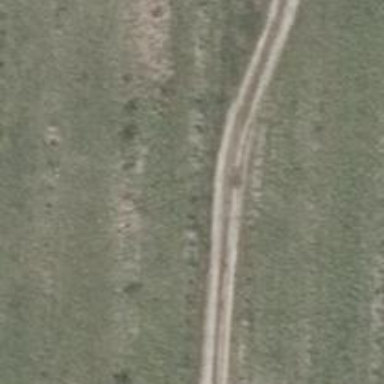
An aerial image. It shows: Ground track with tracktype of grade4.